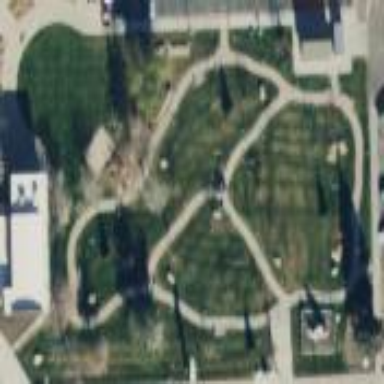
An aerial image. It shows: Lovely park for leisure and relaxation.